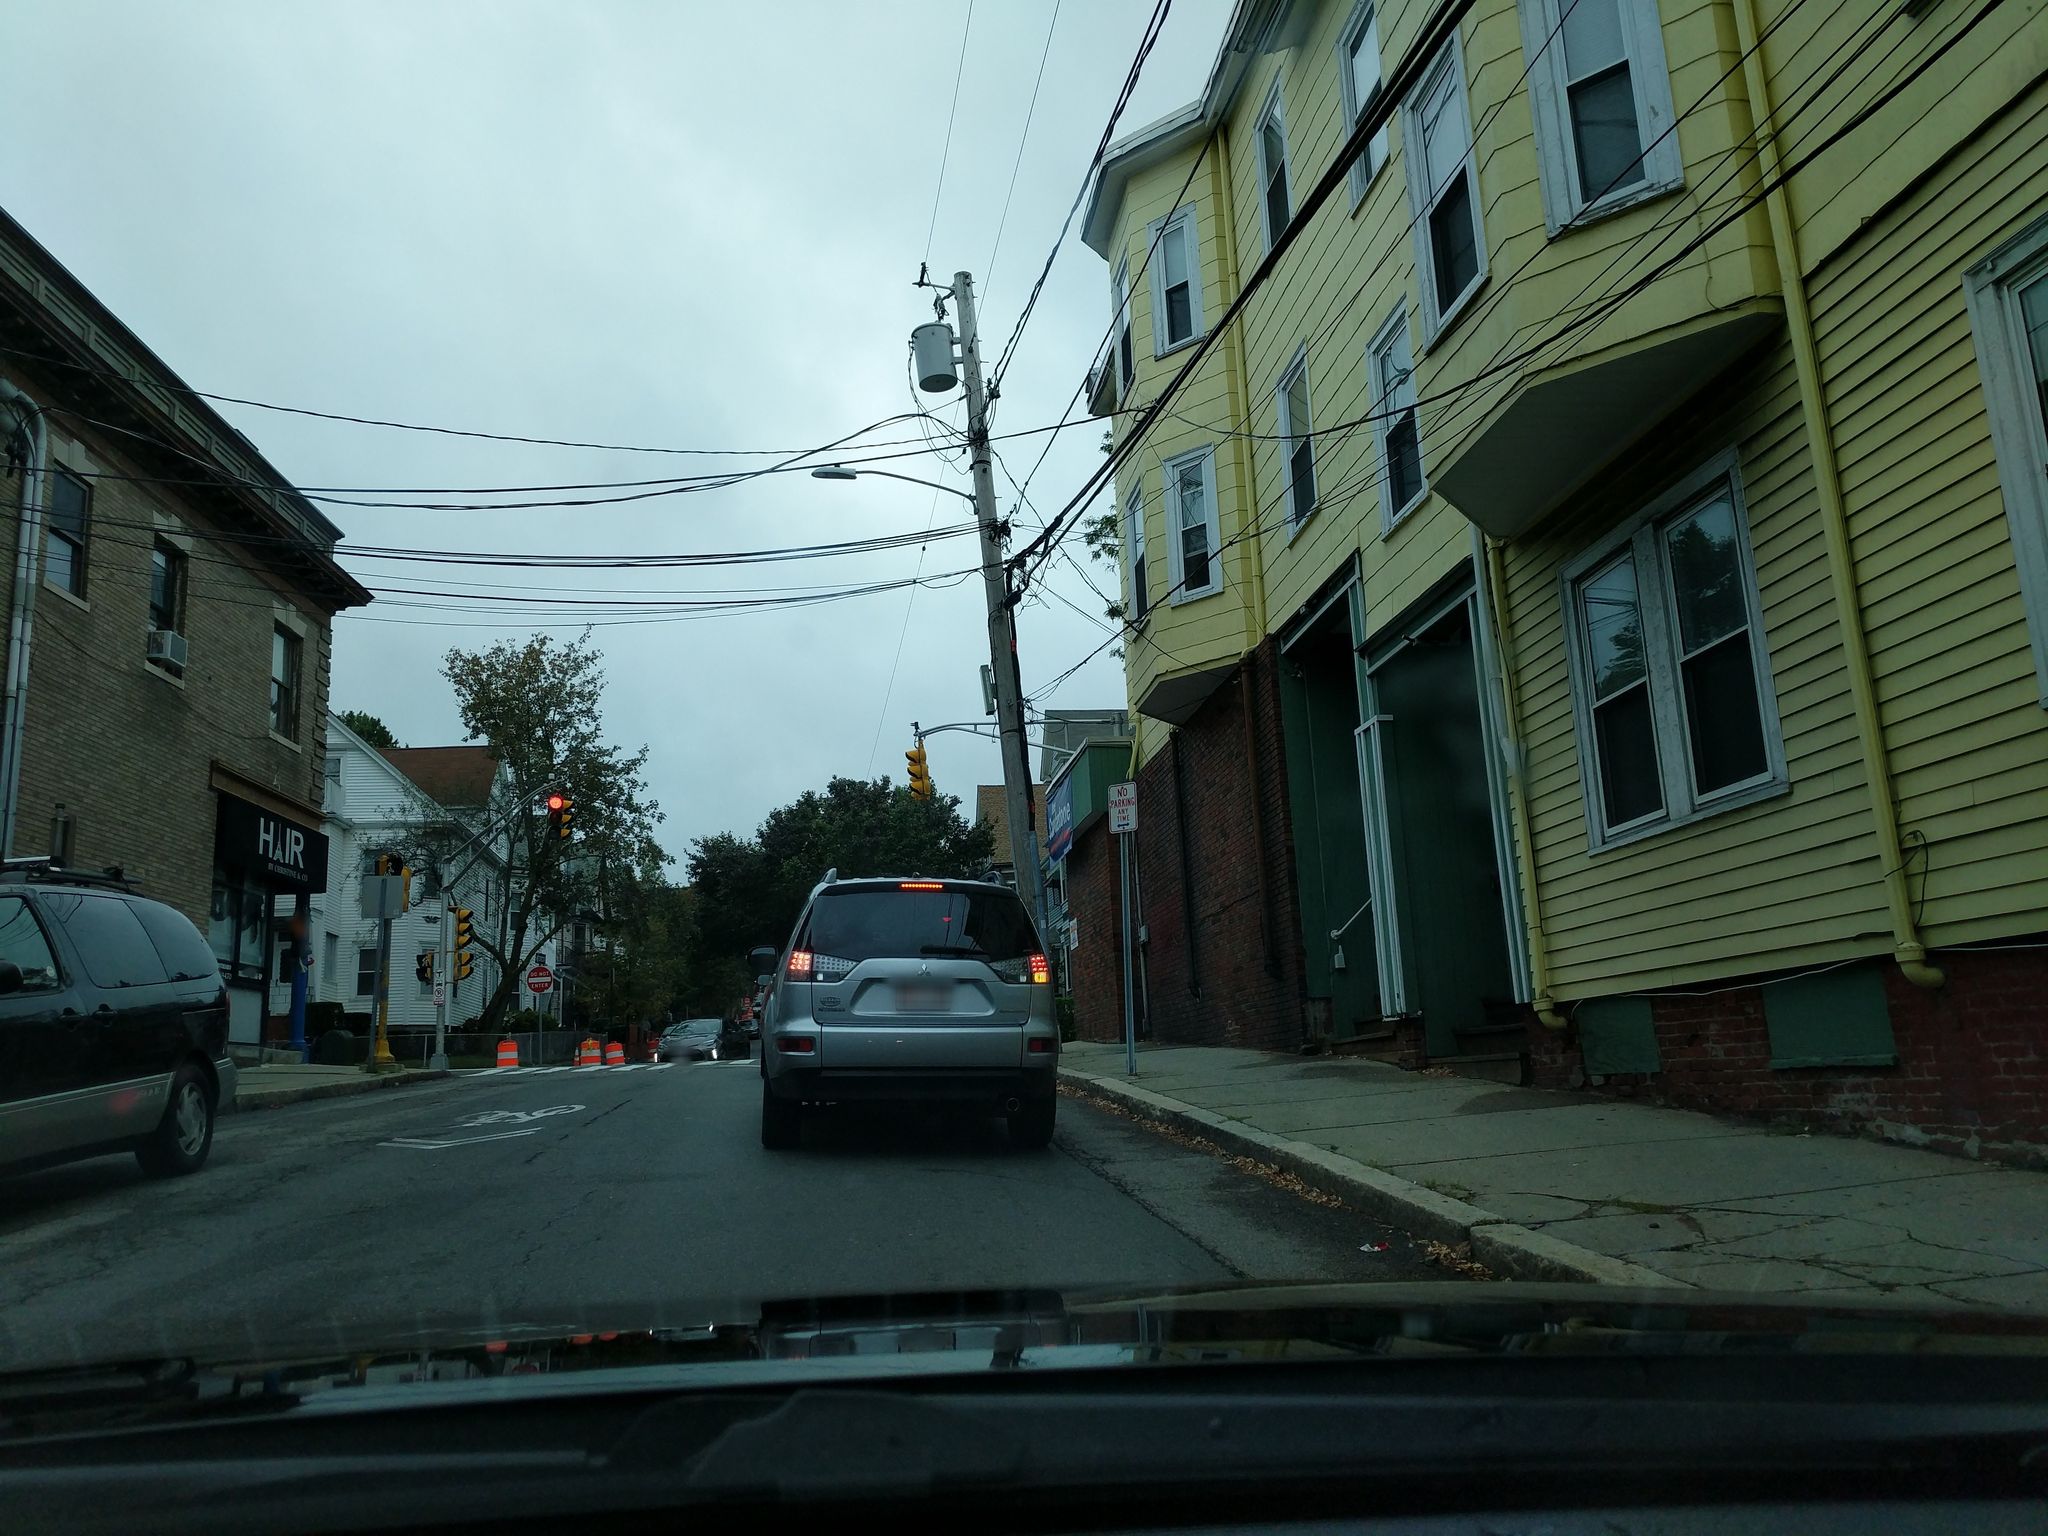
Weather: cloudy
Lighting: day
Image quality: good
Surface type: driving surface
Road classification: footway
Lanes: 2
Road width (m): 12.2
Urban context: urban centre
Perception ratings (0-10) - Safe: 3.93, Lively: 7.11, Beautiful: 2.41, Boring: 1.26, Depressing: 1.71, Wealthy: 2.9